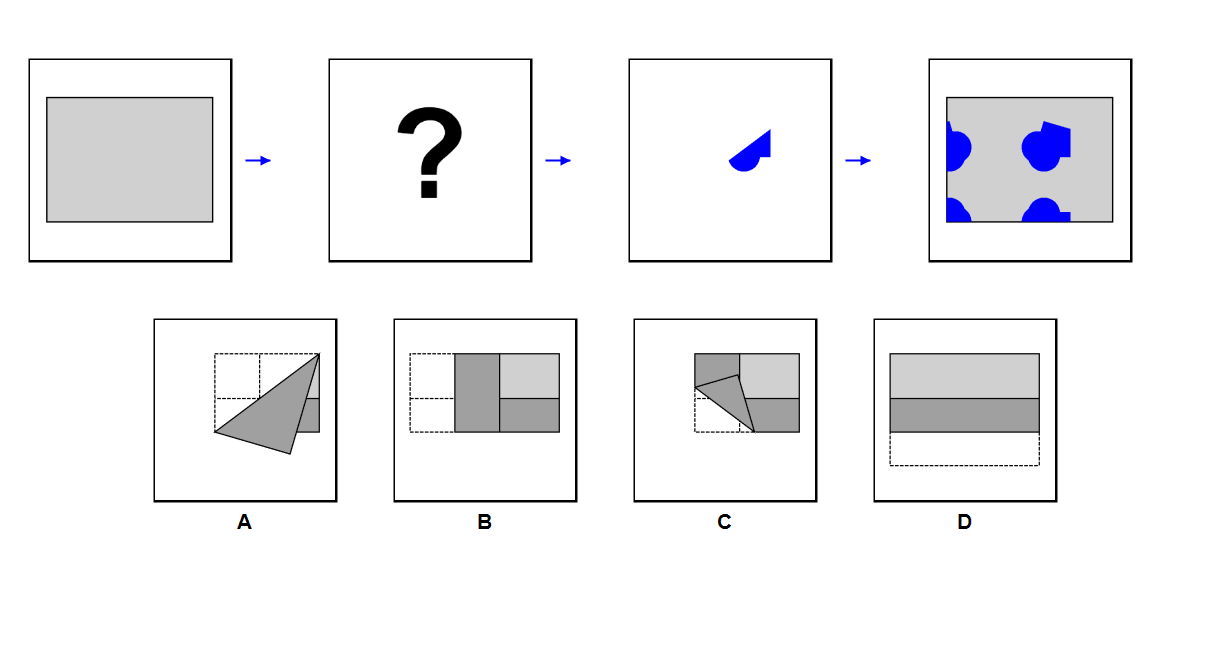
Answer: C